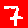
Digit: 7